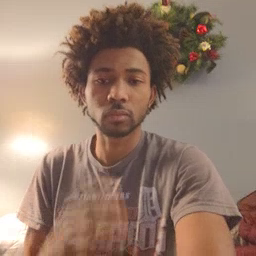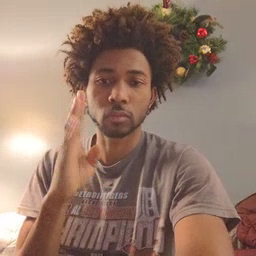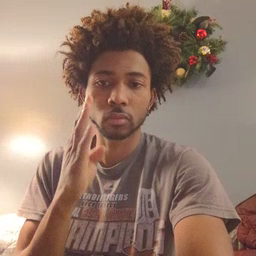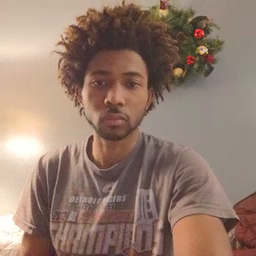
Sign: blue